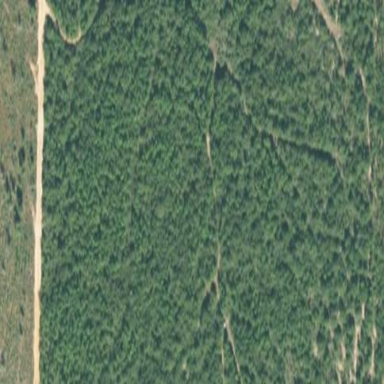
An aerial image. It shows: Mixed woodland area with various types of leaves.